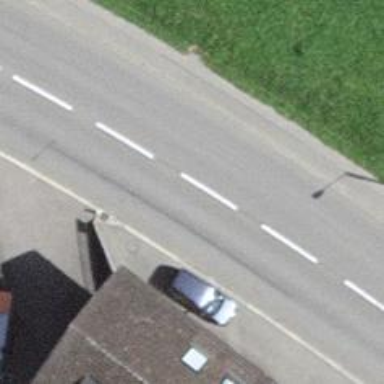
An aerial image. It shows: Primary road with asphalt surface.